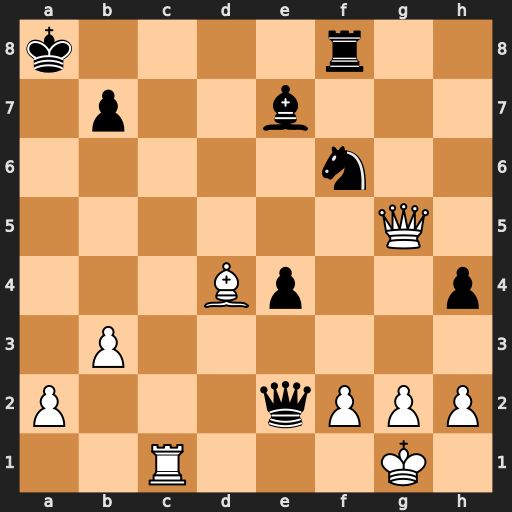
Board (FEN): k4r2/1p2b3/5n2/6Q1/3Bp2p/1P6/P3qPPP/2R3K1
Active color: w
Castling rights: -
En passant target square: -
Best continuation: Qg7 Rb8 Qxe7